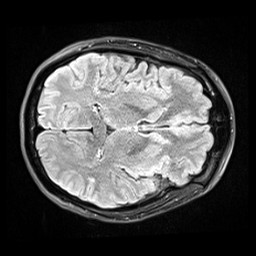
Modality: FLAIR
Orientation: axial
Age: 27
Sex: male
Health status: healthy
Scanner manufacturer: siemens
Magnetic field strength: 3 T
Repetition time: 9 s
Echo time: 0.088 s